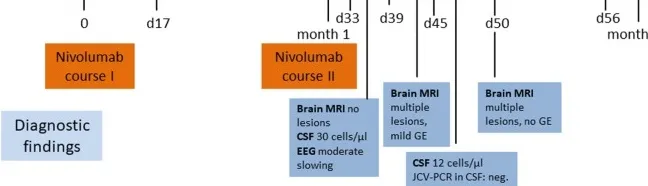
Clinical, therapeutic, and radiological course. Abbreviations: CSF cerebrospinal fluid; d, days; EEG, electroencephalography; GE, gadolinium-enhancement; IVIG, intravenous immunoglobulin; JCV-PCR John Cunningham virus-polymerase chain reaction; MP, methylprednisolone; MRI, magnetic resonance imaging; NCSE, non-convulsive status epilepticus.
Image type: chart (chart)